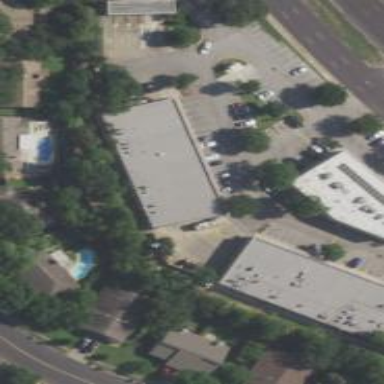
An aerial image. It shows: Fitness centre on leisure land.